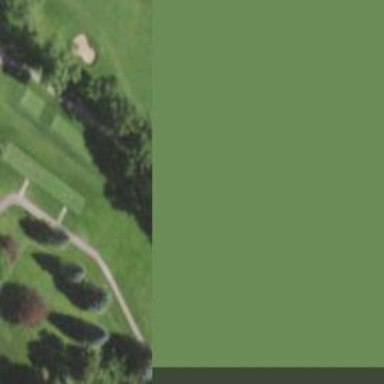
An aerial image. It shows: Pathway for golfing.